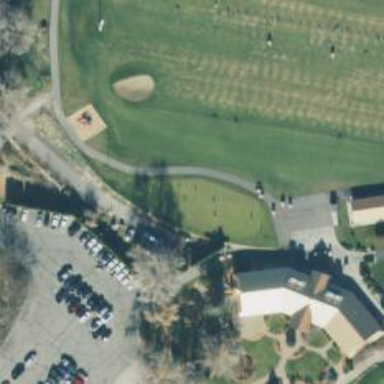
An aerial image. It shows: Path designated for golf carts.